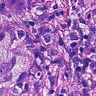
Metastatic tissue present: yes